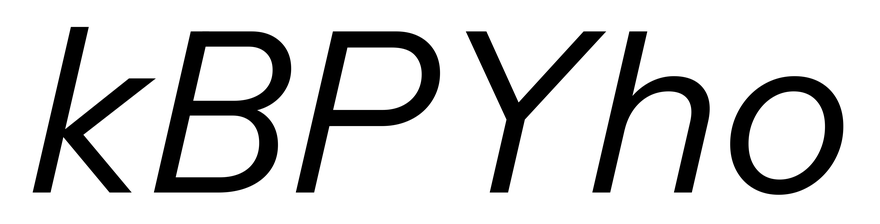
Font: InstrumentSans-Italic_Italic